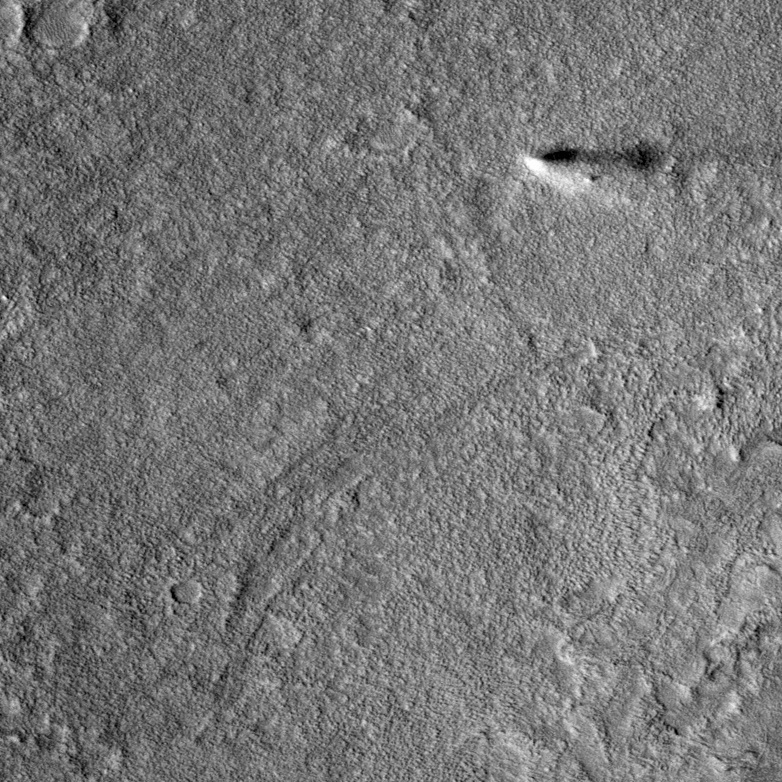
Label: dustdevil